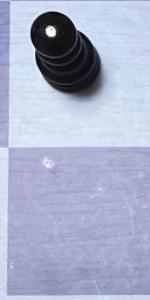
Label: Empty